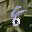
Label: 8